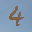
Label: 4